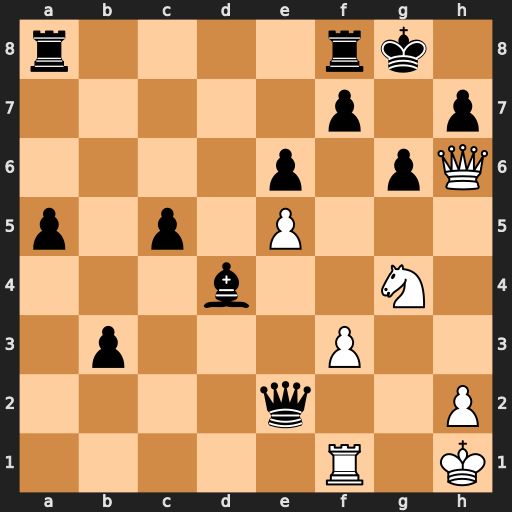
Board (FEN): r4rk1/5p1p/4p1pQ/p1p1P3/3b2N1/1p3P2/4q2P/5R1K
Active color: w
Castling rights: -
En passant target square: -
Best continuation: Nf6+ Kh8 Qxh7#